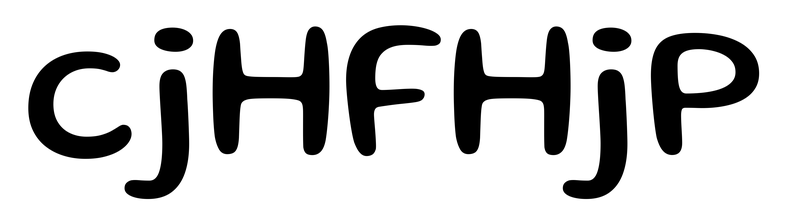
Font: Gluten_Regular